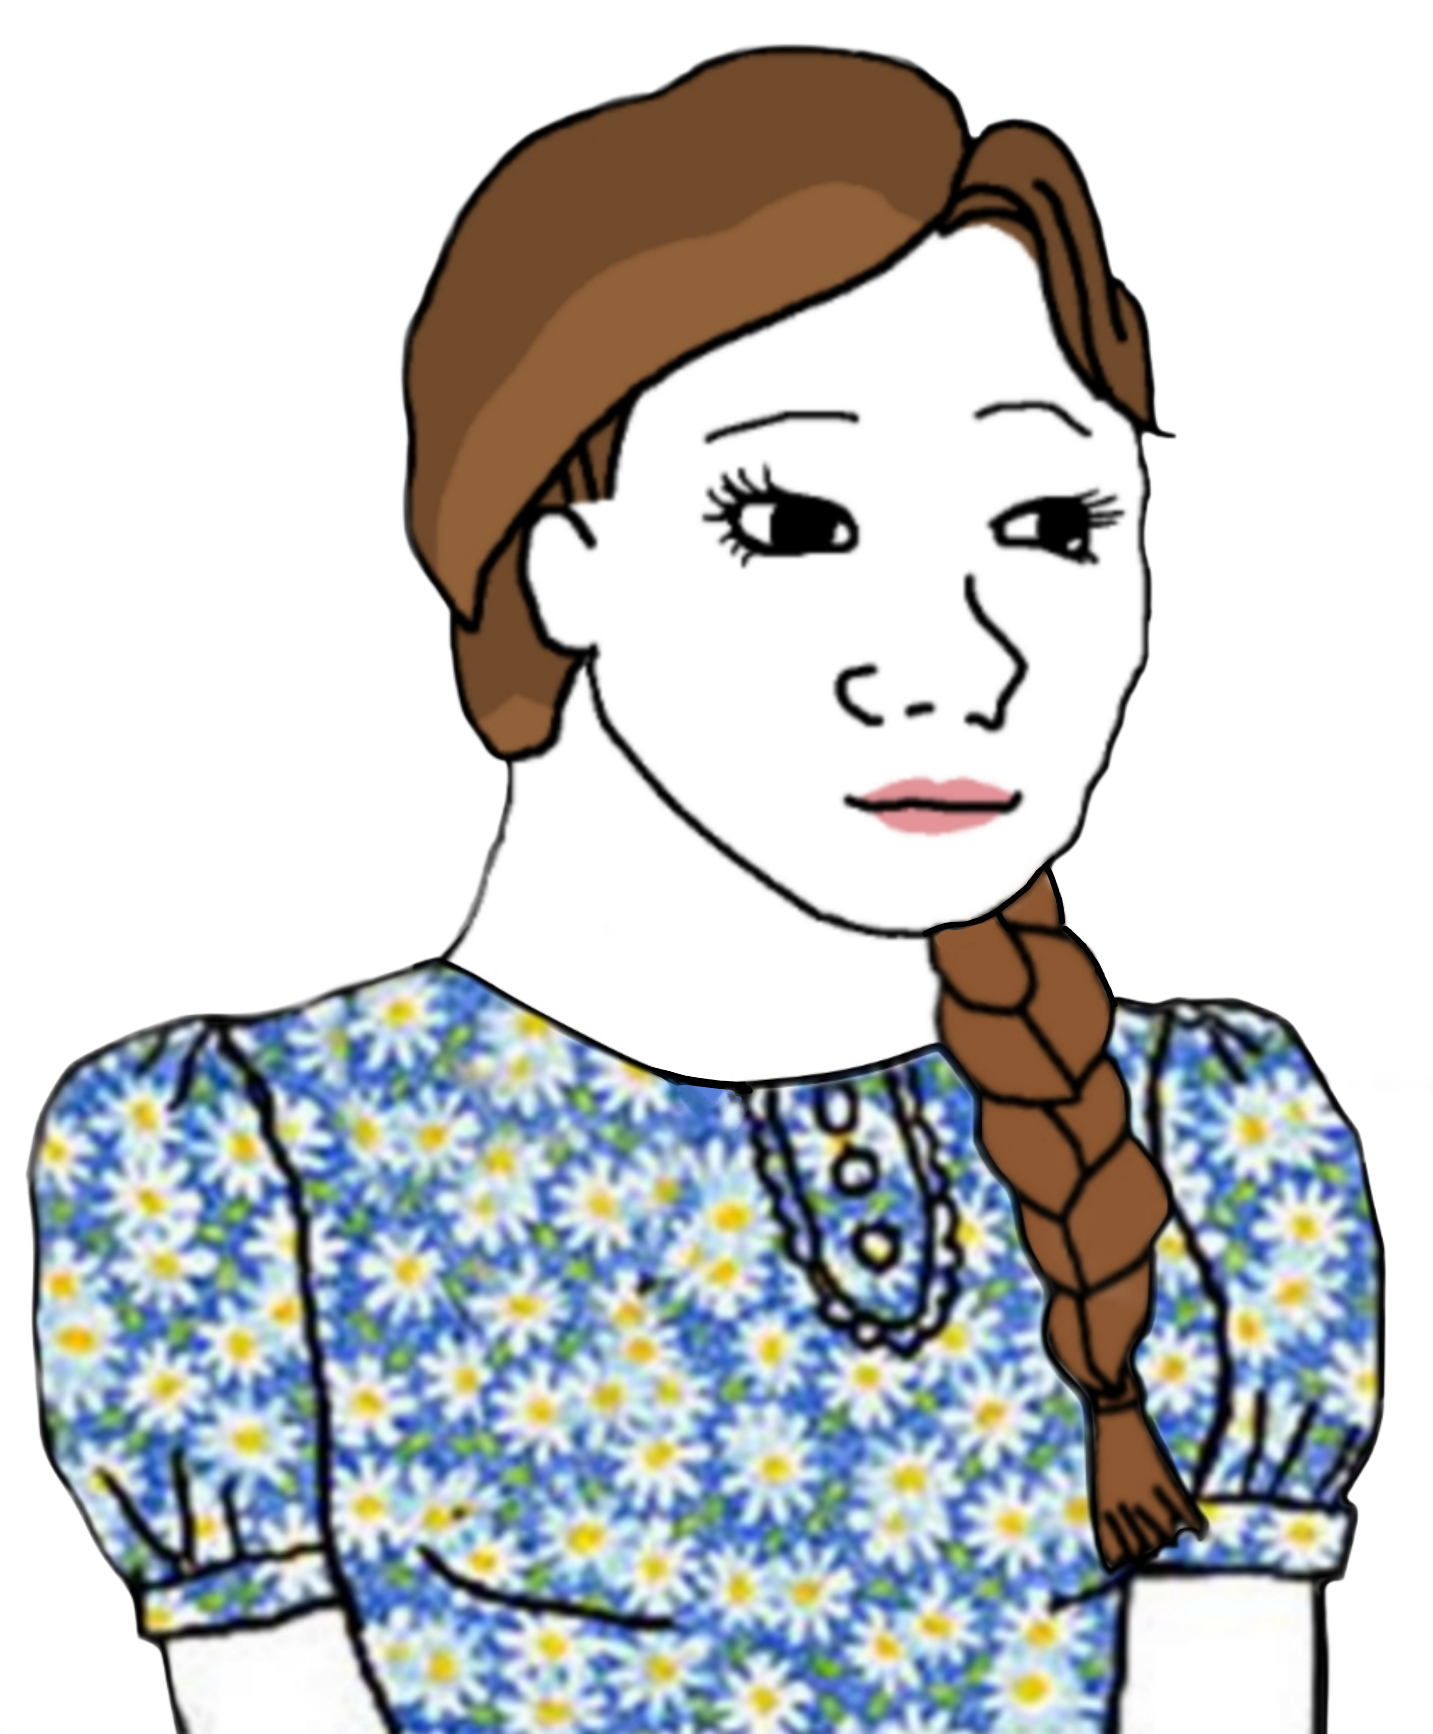
Label: 5_Trad_Wife